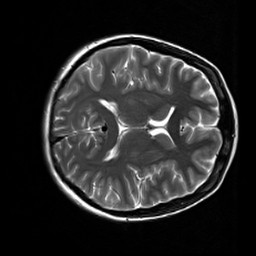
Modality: T2w
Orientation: axial
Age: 20
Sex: female
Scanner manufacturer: siemens
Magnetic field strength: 3 T
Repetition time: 7 s
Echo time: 0.09 s